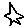
Label: star